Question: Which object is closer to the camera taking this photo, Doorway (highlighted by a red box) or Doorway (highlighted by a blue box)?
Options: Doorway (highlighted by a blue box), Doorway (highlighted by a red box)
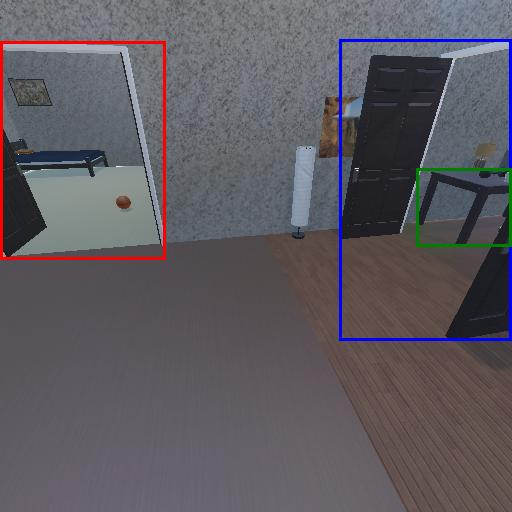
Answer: Doorway (highlighted by a blue box)